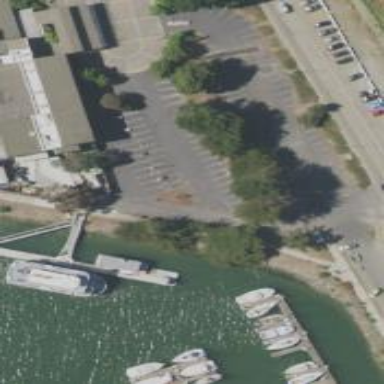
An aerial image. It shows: Parking area with asphalt surface.